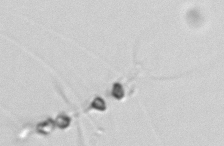
Label: Chaetoceros_socialis